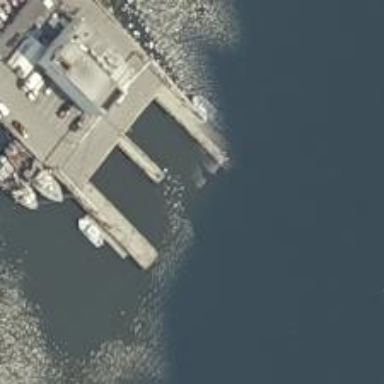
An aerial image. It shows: Man-made pier.